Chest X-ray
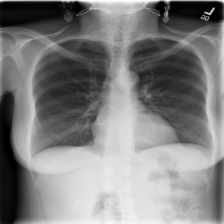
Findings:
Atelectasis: negative
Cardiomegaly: negative
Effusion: negative
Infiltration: positive
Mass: negative
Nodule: negative
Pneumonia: negative
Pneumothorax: negative
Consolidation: negative
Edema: negative
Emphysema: negative
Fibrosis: negative
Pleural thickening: negative
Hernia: negative